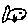
Label: fish